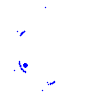
Particle: pion